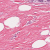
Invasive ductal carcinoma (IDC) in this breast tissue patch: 0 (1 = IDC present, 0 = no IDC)